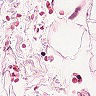
Metastatic tissue present: no